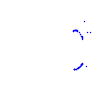
Particle: proton